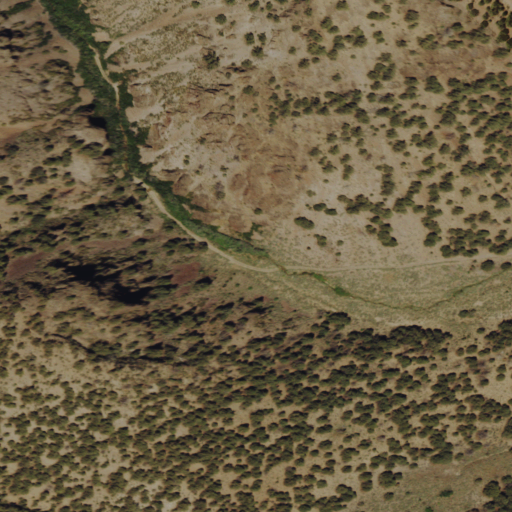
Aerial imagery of valley in Nevada named Bonita Canyon containing evergreen forest and shrub